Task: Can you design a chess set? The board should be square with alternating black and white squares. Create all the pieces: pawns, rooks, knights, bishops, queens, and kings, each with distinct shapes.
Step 3451:
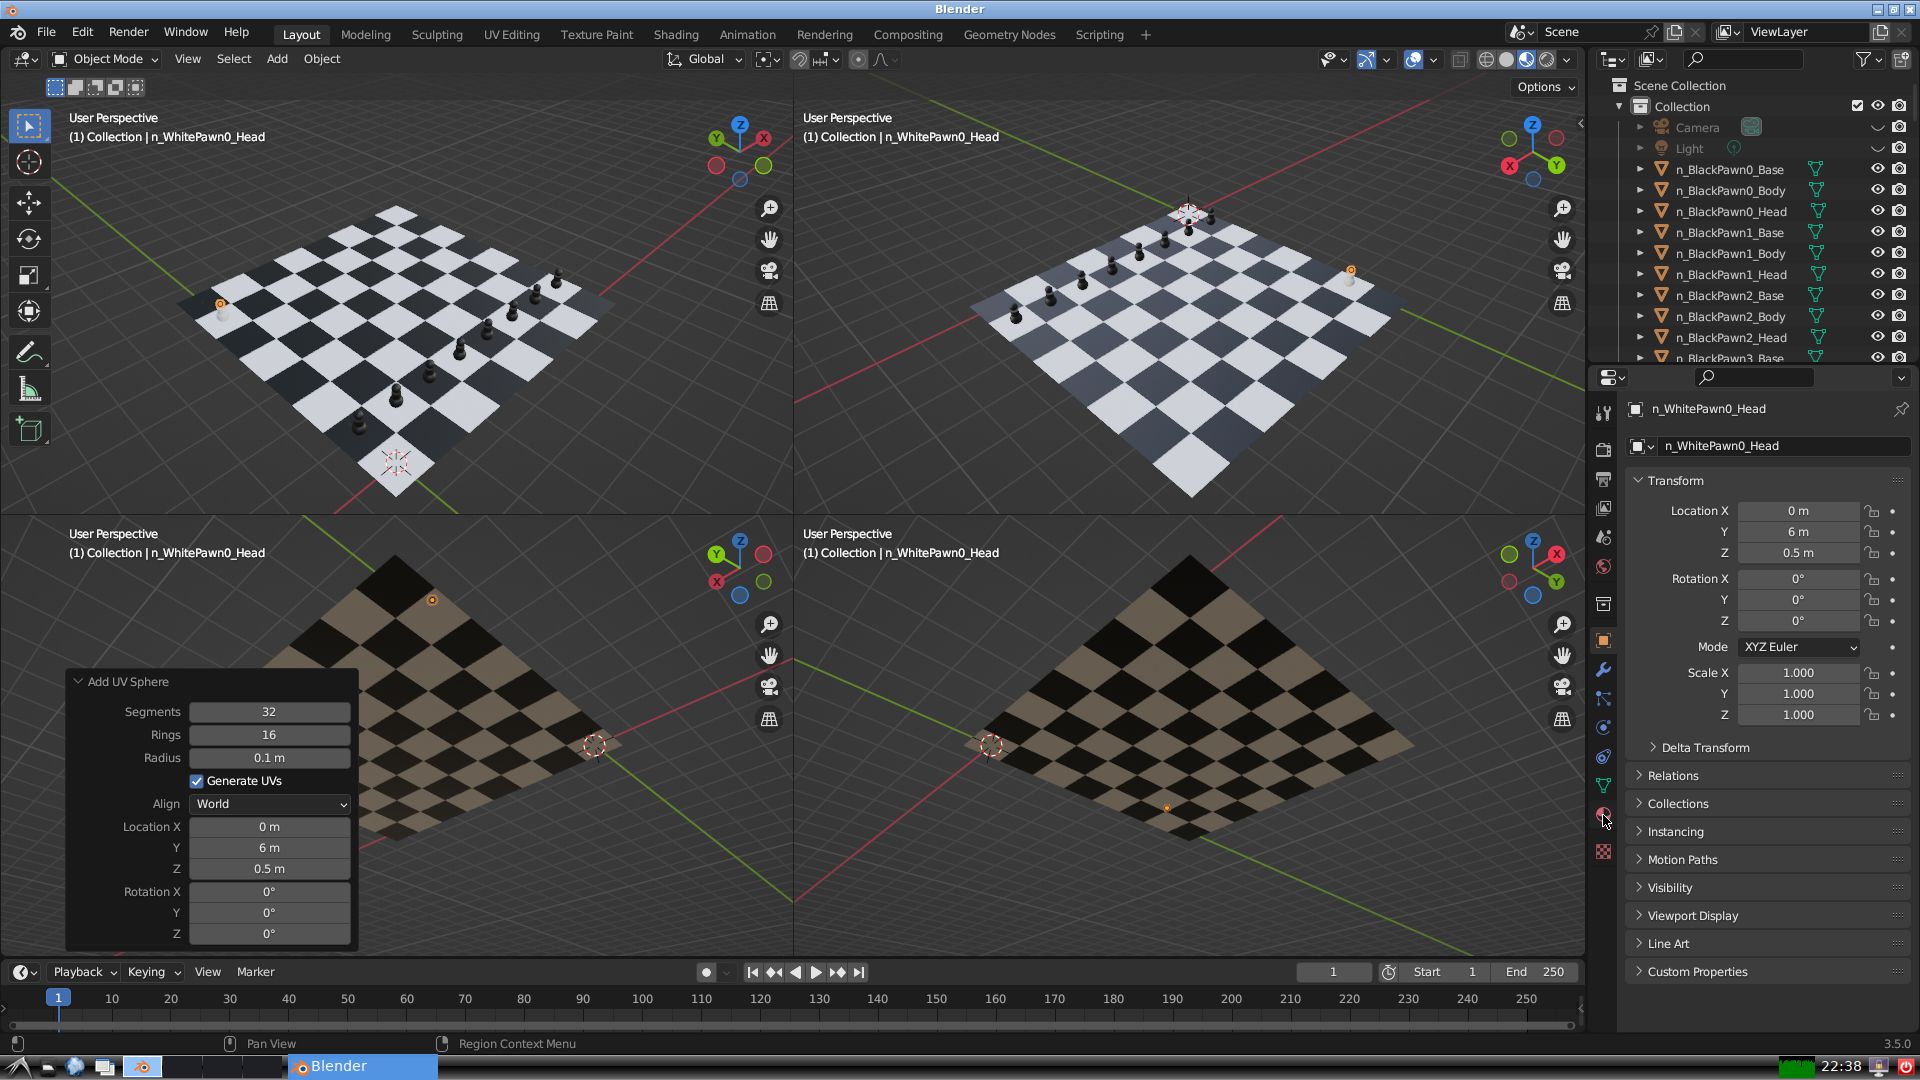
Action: click: no